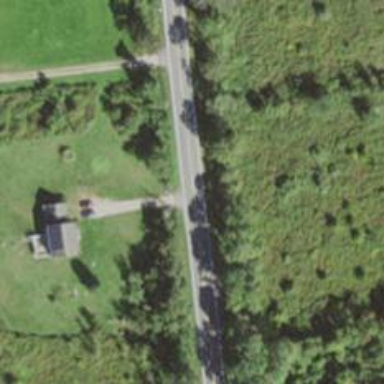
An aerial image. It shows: Residential driveway.